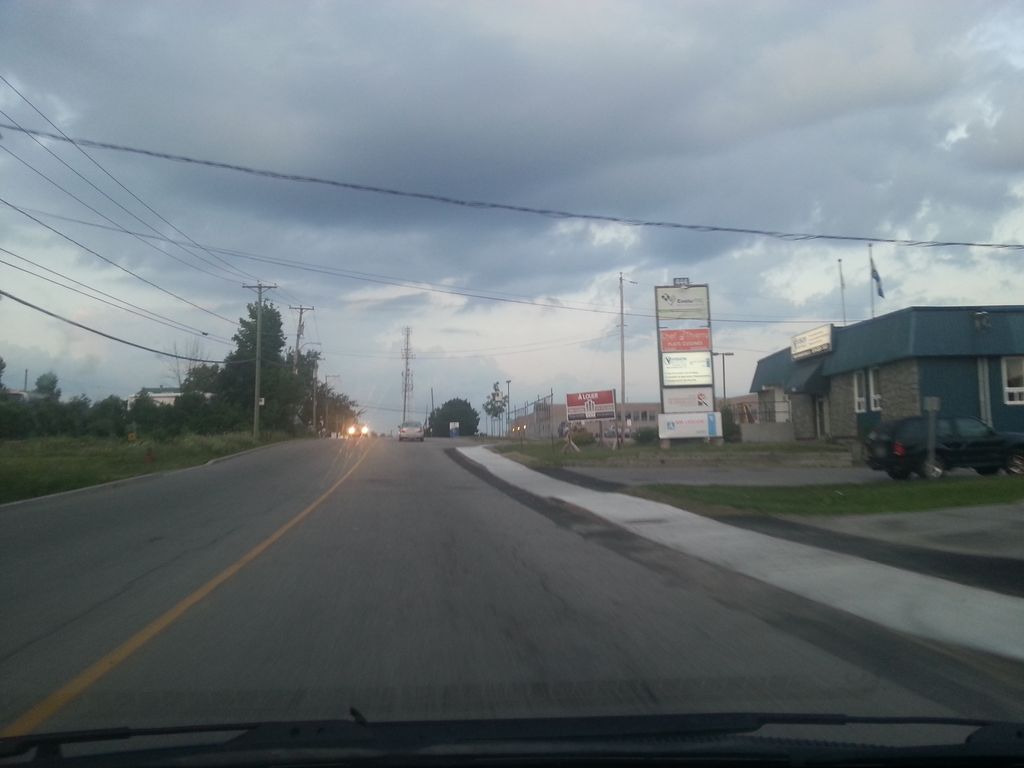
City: ottawa-gatineau